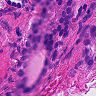
Metastatic tissue present: yes